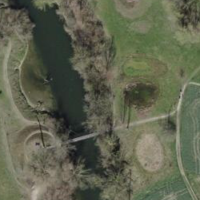
EUNIS habitat code: 25
Species observed at this site:
Tettigonia viridissima
Salvia pratensis
Gonepteryx rhamni
Anthyllis vulneraria
Alcedo atthis
Turdus merula